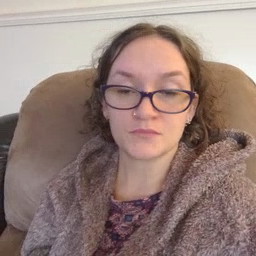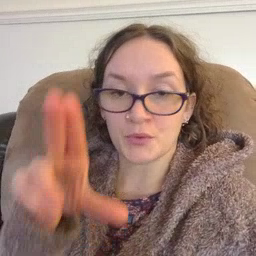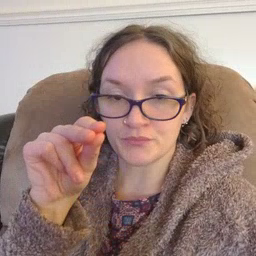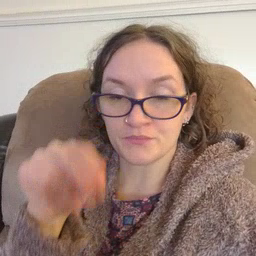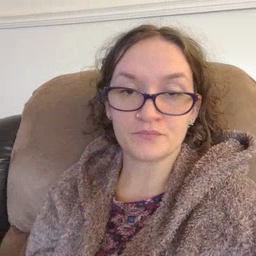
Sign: no